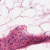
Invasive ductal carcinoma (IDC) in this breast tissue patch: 0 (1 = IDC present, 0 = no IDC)